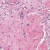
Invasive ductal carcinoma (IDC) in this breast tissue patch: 0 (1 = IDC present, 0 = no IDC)